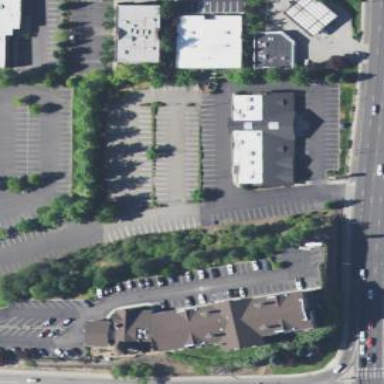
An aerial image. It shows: Retail area.